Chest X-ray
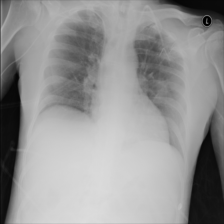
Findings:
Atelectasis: negative
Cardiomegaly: negative
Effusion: negative
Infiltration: negative
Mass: negative
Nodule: negative
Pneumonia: negative
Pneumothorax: negative
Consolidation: negative
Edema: negative
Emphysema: negative
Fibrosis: negative
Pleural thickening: negative
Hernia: negative